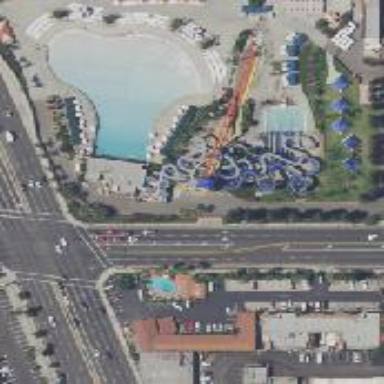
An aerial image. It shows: Water slide attraction.